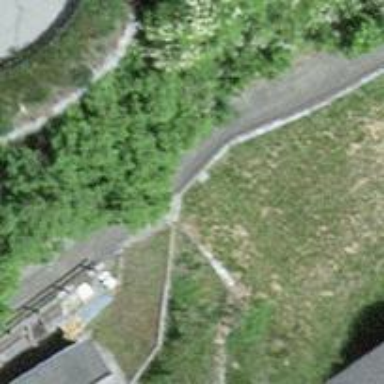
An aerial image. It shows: Track with grade1 tracktype.